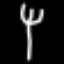
Label: fork